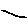
Label: line